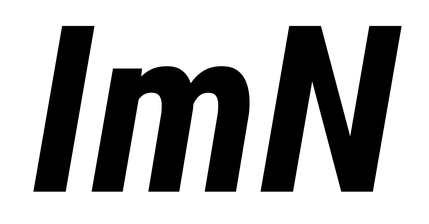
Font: Roboto-Italic_Condensed_Bold_Italic